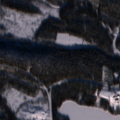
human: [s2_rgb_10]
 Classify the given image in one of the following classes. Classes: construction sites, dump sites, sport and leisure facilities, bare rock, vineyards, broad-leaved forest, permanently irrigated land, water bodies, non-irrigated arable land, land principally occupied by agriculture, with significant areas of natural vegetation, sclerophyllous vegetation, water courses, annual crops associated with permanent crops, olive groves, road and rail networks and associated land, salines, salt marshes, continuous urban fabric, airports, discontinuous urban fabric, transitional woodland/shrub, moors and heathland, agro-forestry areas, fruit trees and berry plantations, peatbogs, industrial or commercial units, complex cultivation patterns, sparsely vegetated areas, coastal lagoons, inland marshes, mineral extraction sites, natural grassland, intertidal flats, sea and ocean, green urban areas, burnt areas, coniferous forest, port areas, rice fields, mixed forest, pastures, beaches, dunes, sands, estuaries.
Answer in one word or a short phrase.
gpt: coniferous forest, water bodies